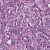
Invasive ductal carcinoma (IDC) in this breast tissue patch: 1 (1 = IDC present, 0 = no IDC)